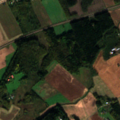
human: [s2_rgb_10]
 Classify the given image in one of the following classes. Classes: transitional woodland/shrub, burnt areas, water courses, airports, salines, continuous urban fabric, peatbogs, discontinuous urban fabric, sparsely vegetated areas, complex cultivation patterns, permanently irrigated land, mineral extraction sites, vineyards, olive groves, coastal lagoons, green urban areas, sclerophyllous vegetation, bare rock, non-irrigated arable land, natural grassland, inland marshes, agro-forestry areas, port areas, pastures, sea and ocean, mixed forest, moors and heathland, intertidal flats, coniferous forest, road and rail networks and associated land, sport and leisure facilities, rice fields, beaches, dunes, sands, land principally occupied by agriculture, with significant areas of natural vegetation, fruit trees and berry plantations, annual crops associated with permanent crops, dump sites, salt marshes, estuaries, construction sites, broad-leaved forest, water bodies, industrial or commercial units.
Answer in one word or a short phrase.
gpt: non-irrigated arable land, land principally occupied by agriculture, with significant areas of natural vegetation, coniferous forest